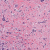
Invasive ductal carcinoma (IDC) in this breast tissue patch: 1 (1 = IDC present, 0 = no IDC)